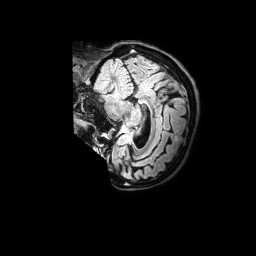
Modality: FLAIR
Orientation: sagittal
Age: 62
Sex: female
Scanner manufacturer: philips
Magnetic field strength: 3 T
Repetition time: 4.8 s
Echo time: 0.295 s